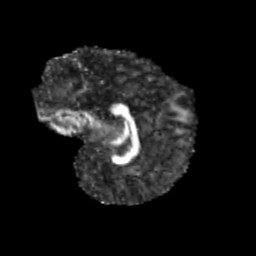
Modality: FA
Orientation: sagittal
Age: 9
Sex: male
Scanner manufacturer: siemens
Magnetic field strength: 3 T
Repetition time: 3.8 s
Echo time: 0.07 s